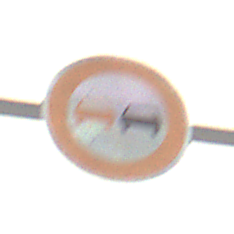
Verkehrszeichen: Ueberholverbot
Umgebung: Outdoor, Nature
Tageszeit: MorningAfternoon
Wetter: Overcast
Licht: Natural
Jahreszeit: Winter
Kontrast: LowContrast